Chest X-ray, AP view. Patient: 40 years old, sex M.
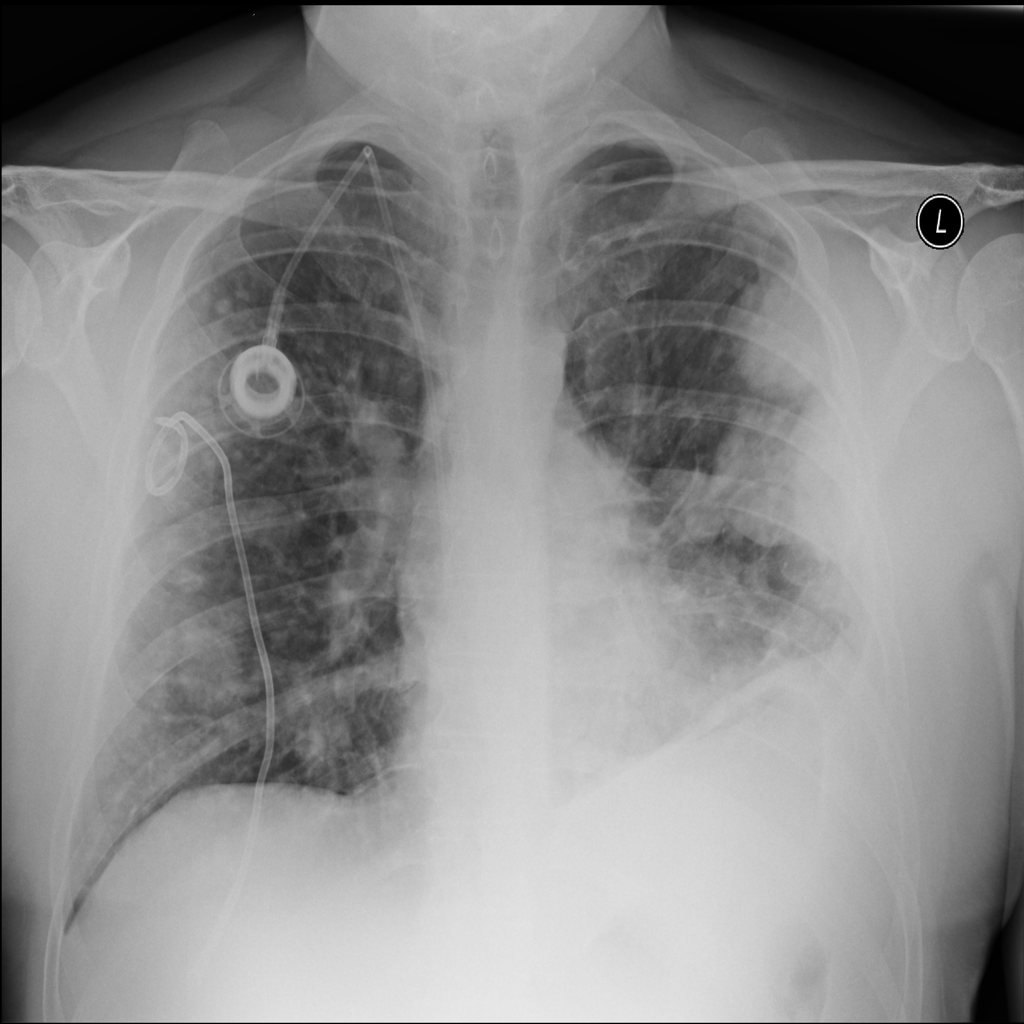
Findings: Mass, Pneumothorax